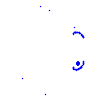
Particle: kaon